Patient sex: F
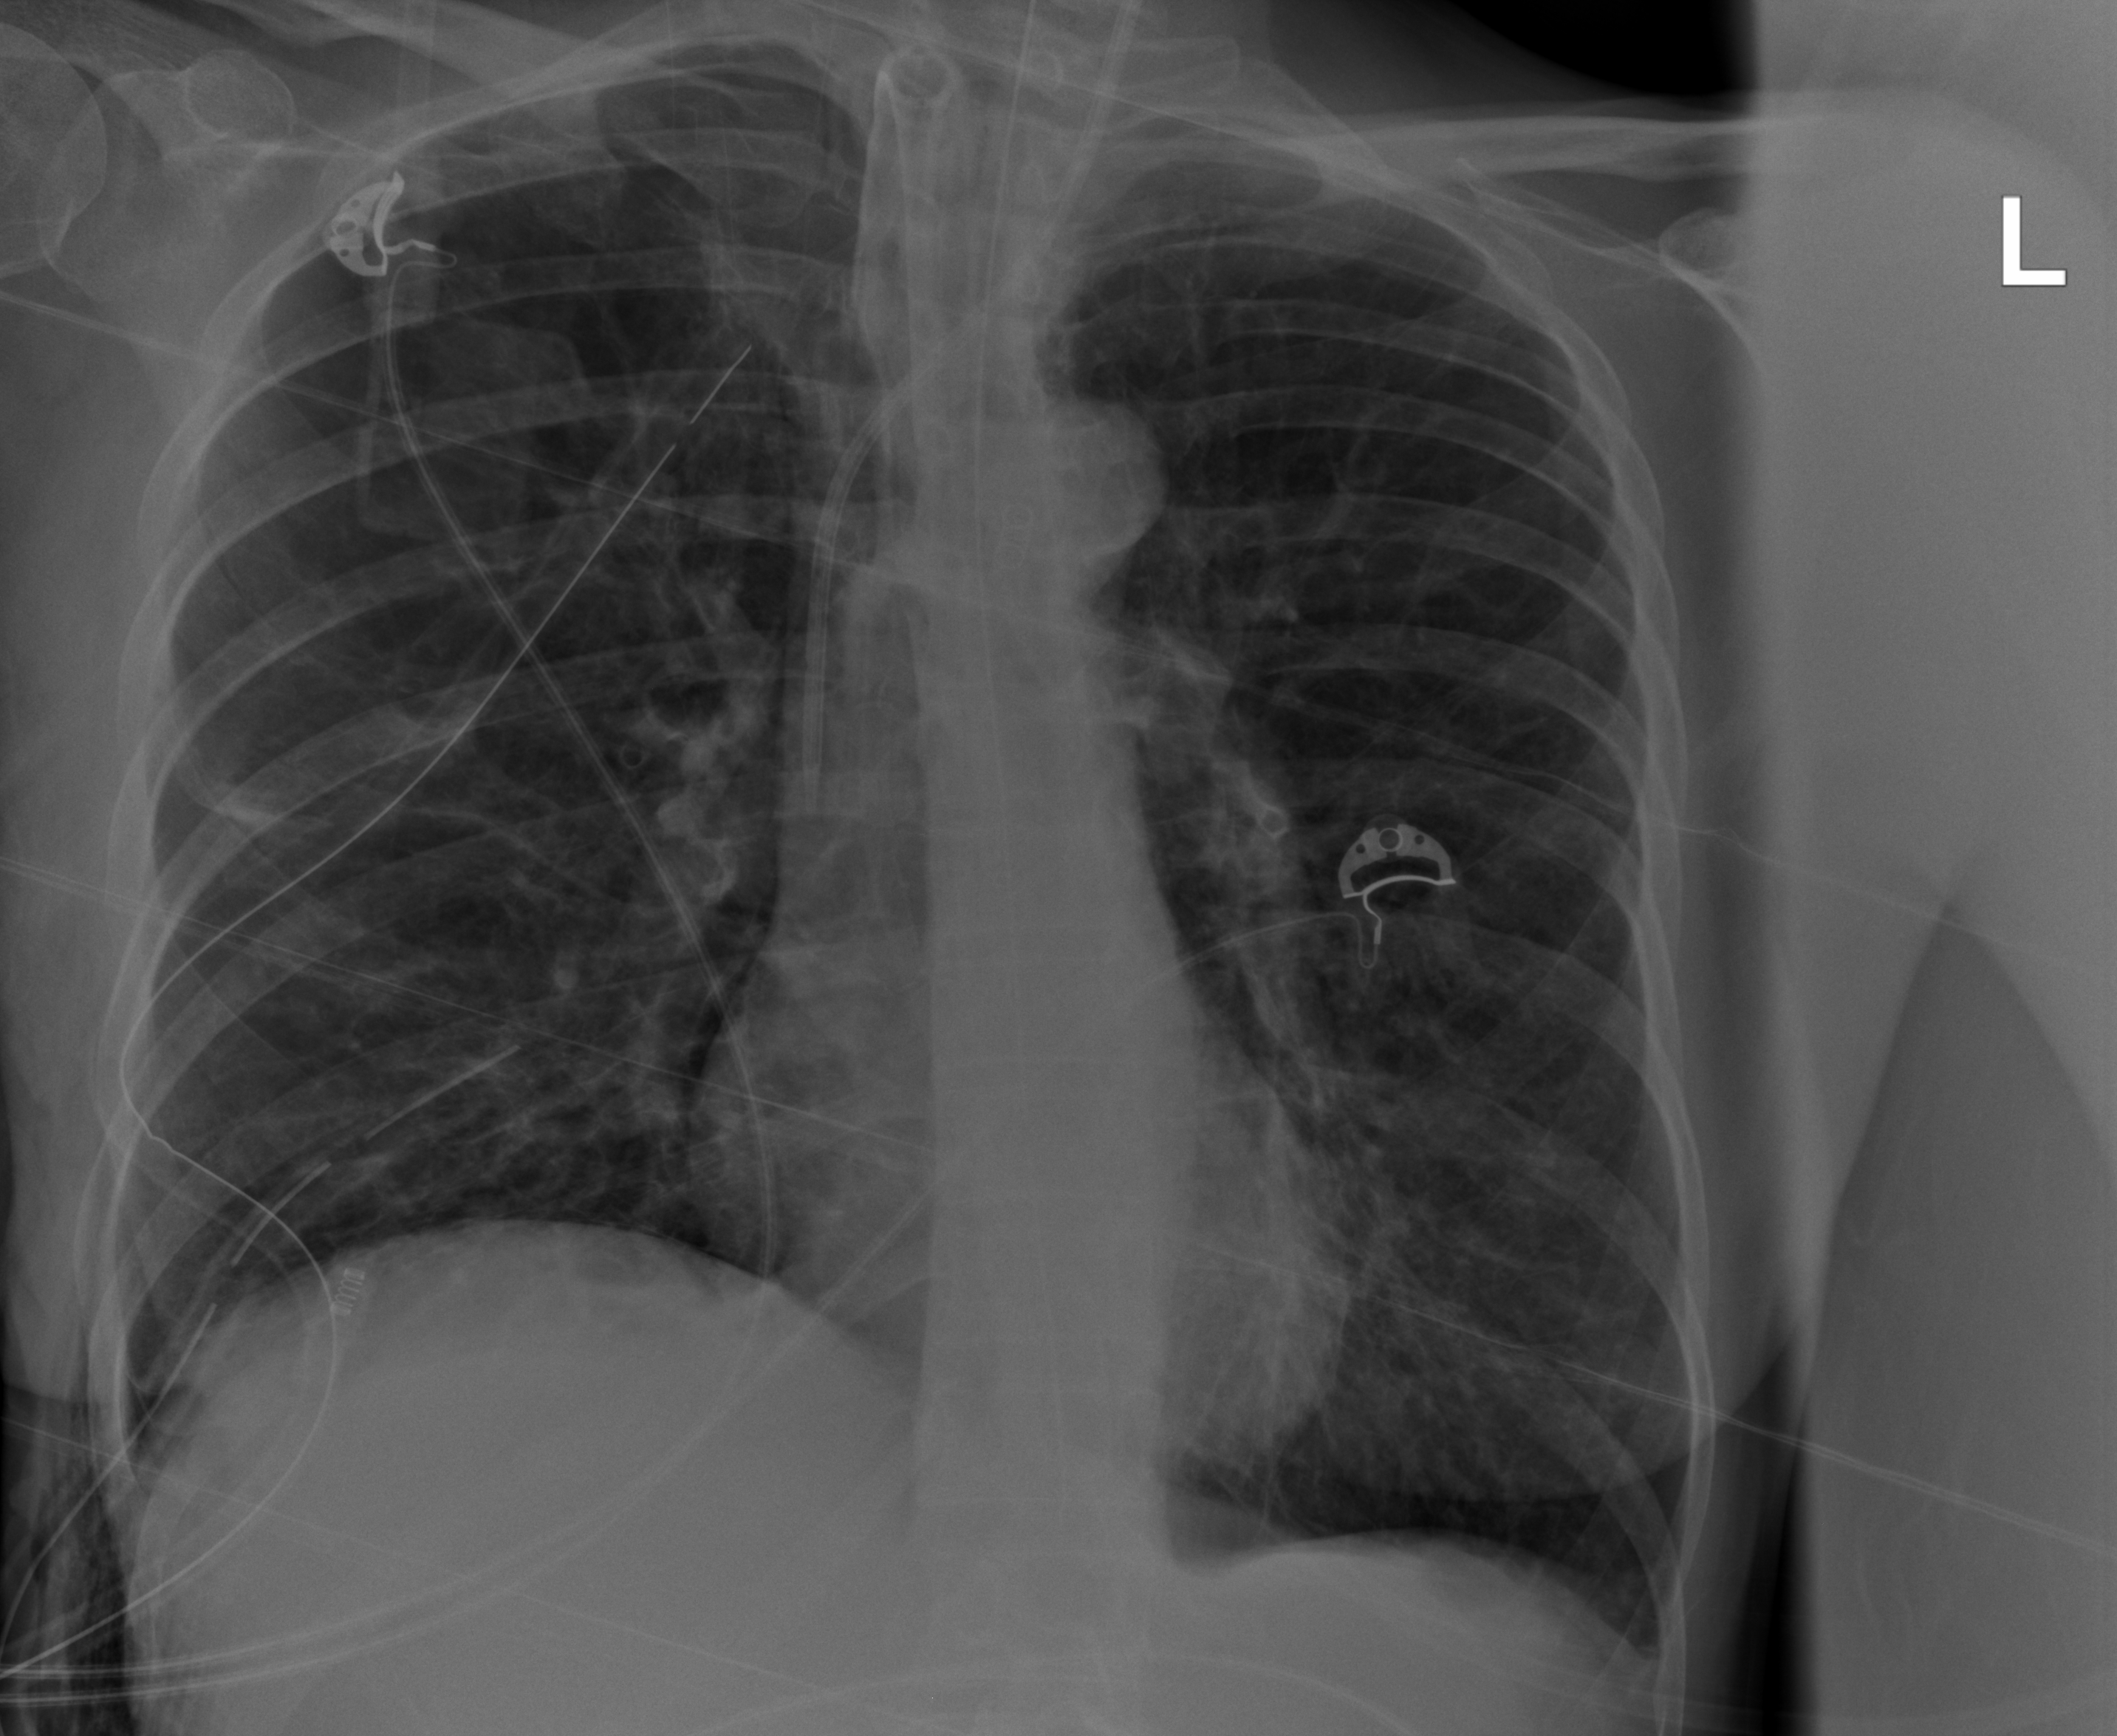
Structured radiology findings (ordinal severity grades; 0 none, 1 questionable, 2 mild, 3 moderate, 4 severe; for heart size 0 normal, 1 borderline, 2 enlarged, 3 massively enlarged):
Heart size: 0
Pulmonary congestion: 0
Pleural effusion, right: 0
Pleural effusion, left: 0
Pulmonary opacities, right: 0
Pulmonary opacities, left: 0
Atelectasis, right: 2
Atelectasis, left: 0